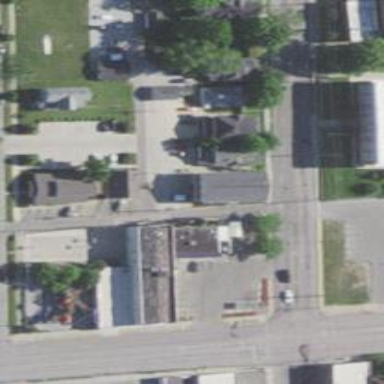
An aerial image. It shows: Alley classified as service road.